A scalogram of one vibration snapshot from a rotating bearing is shown, computed with a continuous wavelet transform. Determine the bearing's health state. Answer with exactly one of: normal, inner_race, outer_race, ball.
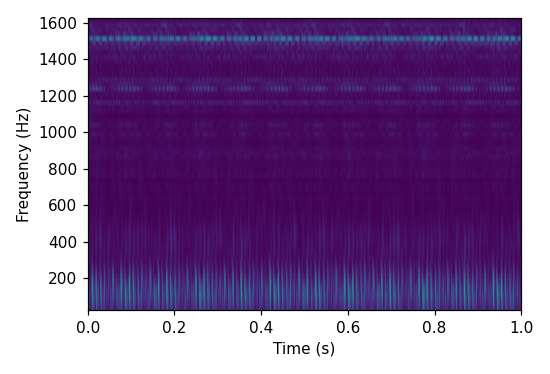
Answer: outer_race